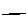
Label: line